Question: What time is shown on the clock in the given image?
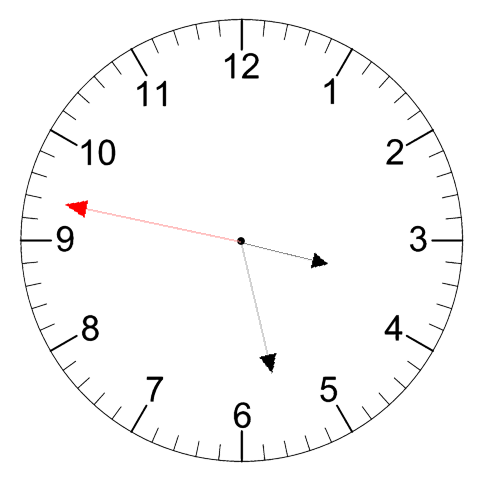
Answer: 03:27:47